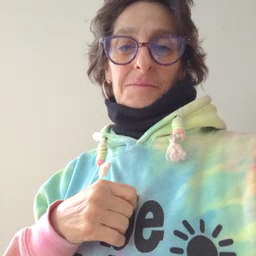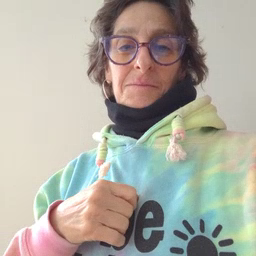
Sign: drop